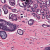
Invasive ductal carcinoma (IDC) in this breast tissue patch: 0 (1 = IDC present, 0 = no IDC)